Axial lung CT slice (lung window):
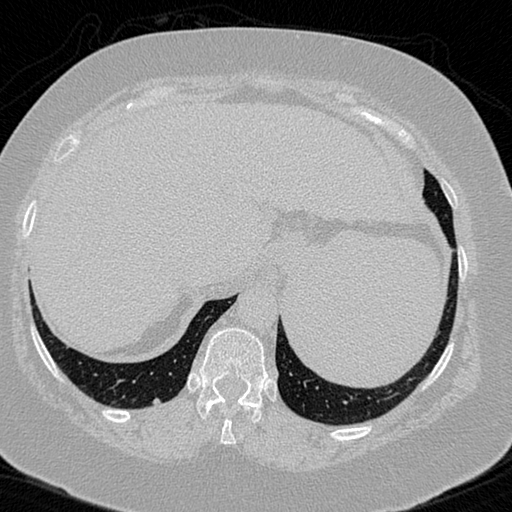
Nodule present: yes
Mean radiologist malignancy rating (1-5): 3